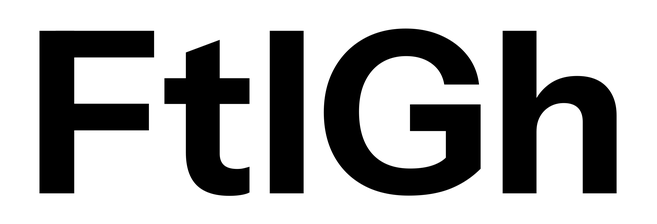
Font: InstrumentSans_Bold